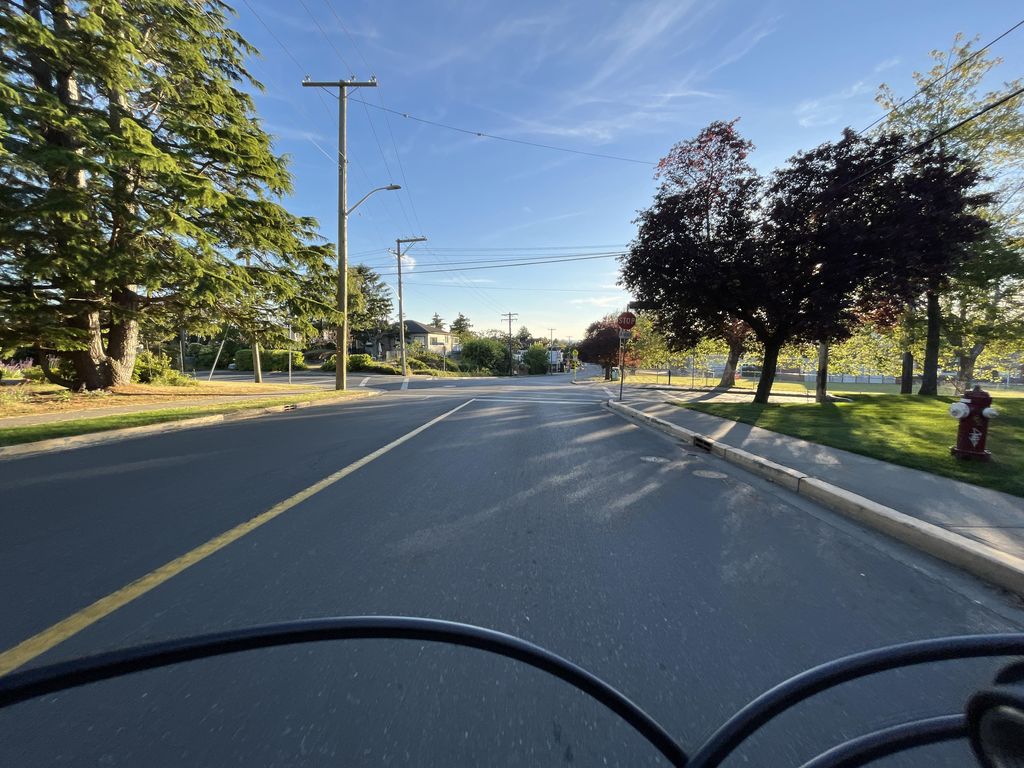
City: victoria